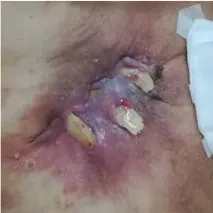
Sore and ulcers. (B-E) By the second and fifth visits, the sore and ulcers were significantly improved.
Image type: pathology (h&e)